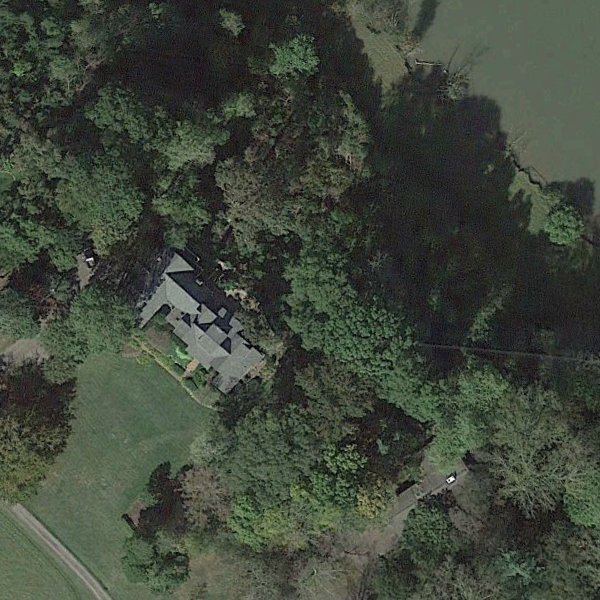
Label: SparseResidential